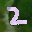
Label: 2